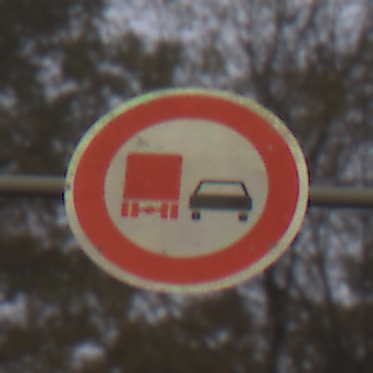
Verkehrszeichen: UeberholverbotKraftfahrzeuge
Umgebung: Outdoor, Nature
Tageszeit: MorningAfternoon
Wetter: Overcast
Licht: Natural
Jahreszeit: Autumn
Kontrast: LowContrast